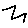
Label: zigzag